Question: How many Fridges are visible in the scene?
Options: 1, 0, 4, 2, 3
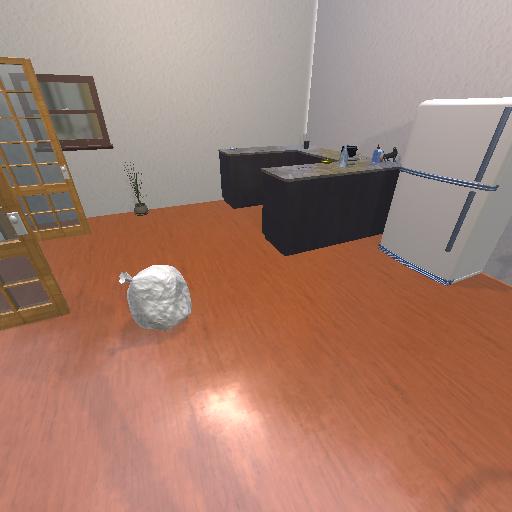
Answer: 1